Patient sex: M
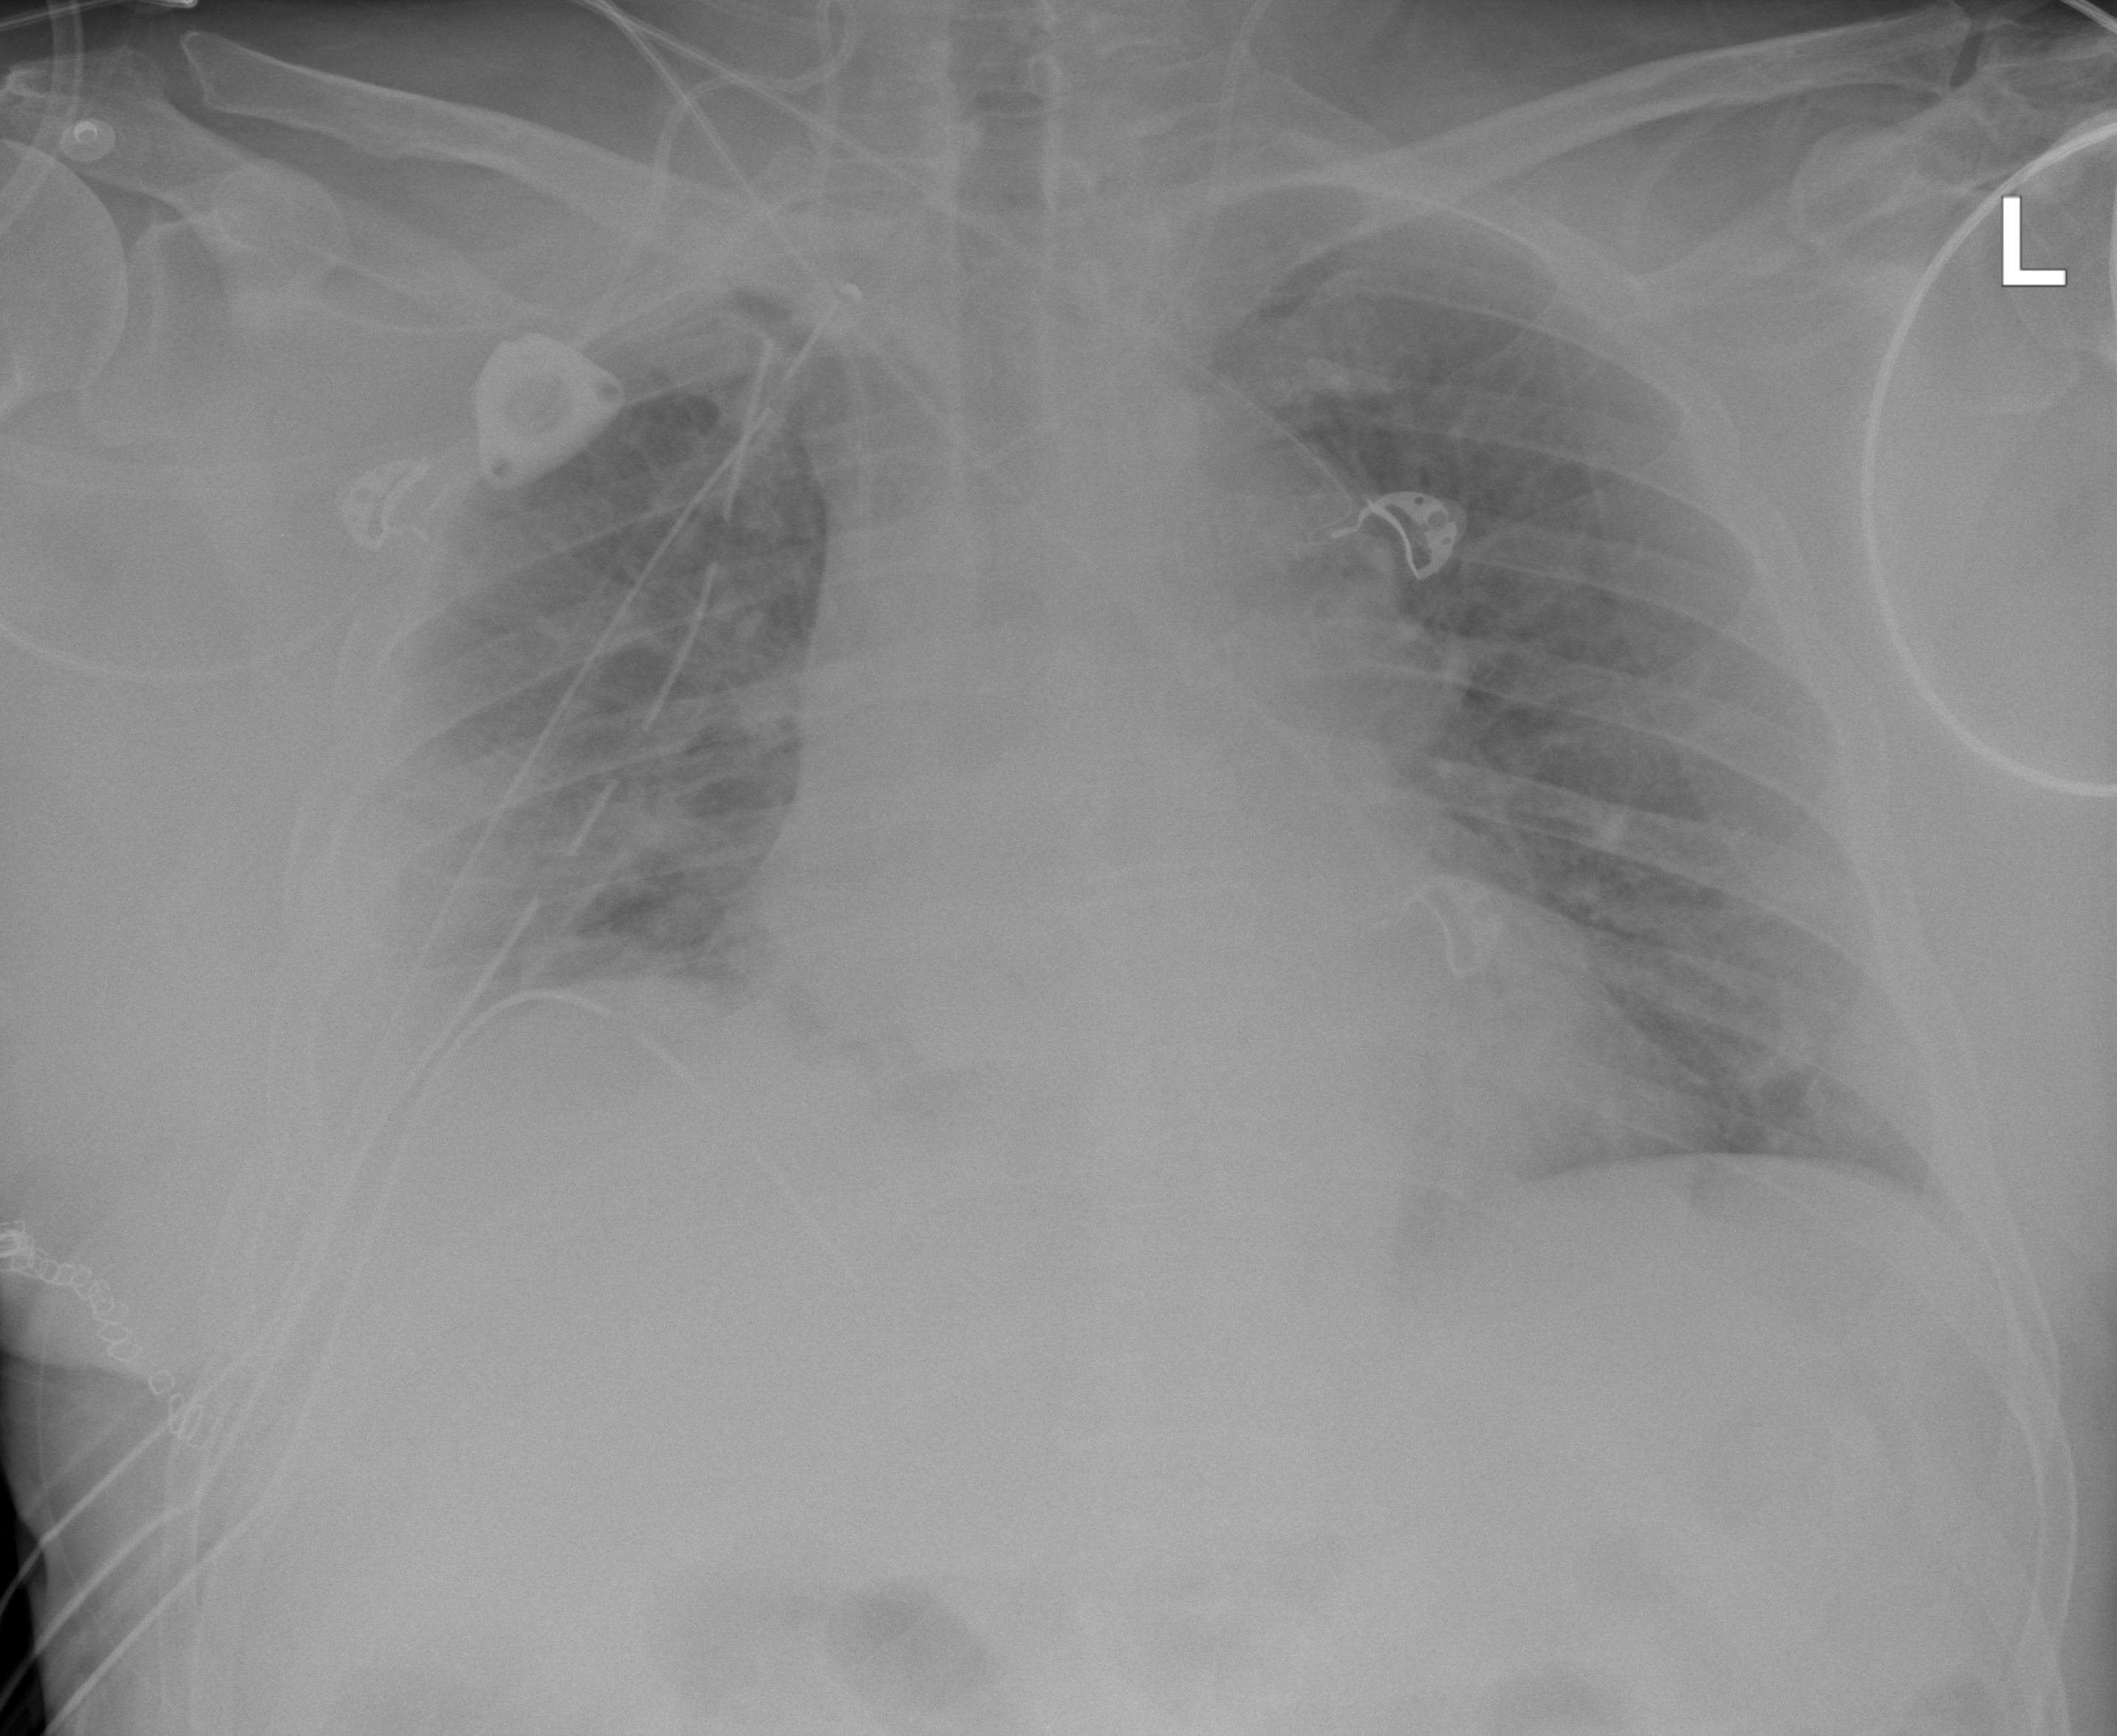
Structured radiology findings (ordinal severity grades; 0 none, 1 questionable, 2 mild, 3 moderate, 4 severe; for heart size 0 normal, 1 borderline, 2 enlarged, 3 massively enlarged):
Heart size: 2
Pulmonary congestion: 0
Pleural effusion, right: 2
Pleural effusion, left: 0
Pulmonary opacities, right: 0
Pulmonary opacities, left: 0
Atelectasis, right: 2
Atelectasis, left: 0